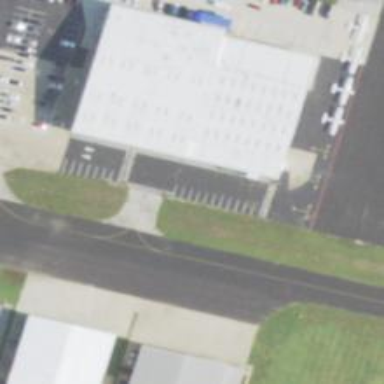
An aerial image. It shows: View of taxiway at the airport.